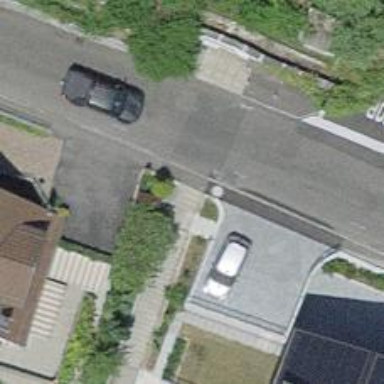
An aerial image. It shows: Road with steps.